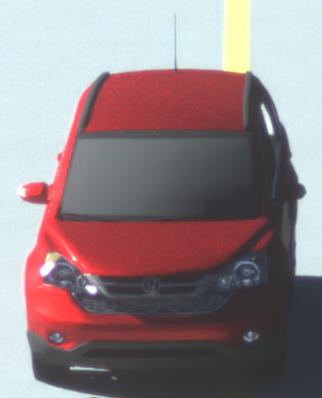
Make: Honda
Model: CR-V
Detailed model: CR-V (III) (04/10 - 10/12)
Model produced from: 2010
Model produced until: 2012
Doors: 5
Color: red
Road condition: dry road
Daytime: morning or afternoon
Contrast: high contrast